【题型】填空题　【知识点】函数　【难度】medium
定义在$\mathbb{R}$上的偶函数$y=f(x)$满足$f(x)=f(-2-x)$，它在区间$[0,1]$上的图像为如图所示的线段$AB$，则方程$[f(x)]^2=x$的最大实数根的值为\underline{\ \ \ \ \ \ \ \ \ \ }。

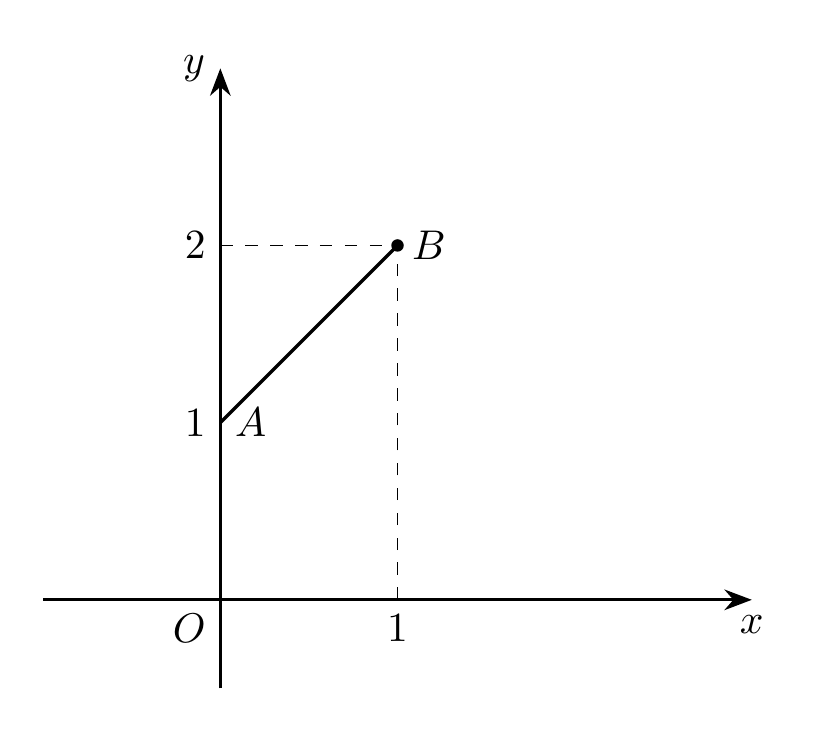
【解答】
\textbf{【答案】} $\frac{11-\sqrt{21}}{2}$

\textbf{【解析】}
由图象知，设$AB$的方程为$y=kx+b$，
\[
\begin{cases}
0 + b = 1 \\
k + b = 2
\end{cases}
\Rightarrow
\begin{cases}
k = 1 \\
b = 1
\end{cases},
\]
则$AB$的方程为：$y = x + 1 \ (0 \leq x \leq 1)$。

又因为$f(x)$是偶函数，
所以当$-1 \leq x \leq 0$时，则$0 \leq -x \leq 1$，
所以$f(x) = f(-x) = -x + 1 \ (-1 \leq x \leq 0)$。

由$f(x) = f(-2-x)$，可得$f(x)$的图象关于直线$x=-1$对称，
又$f(-x) = f(x)$，所以$f(-x) = f(-x-2)$，
所以$f(x)$的周期$T=2$。

因为$[f(x)]^2 = x$，所以$f(x) = \sqrt{x}$，
则方程$f(x) = \sqrt{x}$的根为$y=f(x)$与$g(x)=\sqrt{x}$交点的横坐标。

由图象知$f(5)=f(3)=f(1)=2$，$g(3)=\sqrt{3}<2$，$g(5)=\sqrt{5}>2$，
则当$3 \leq x \leq 4$时，方程$f(x)=\sqrt{x}$取得最大根。

当$3 \leq x \leq 4$时，$-1 \leq x-4 \leq 0$，$f(x)=f(x-4)=-(x-4)+1=-x+5$，
由$f(x)=\sqrt{x}$得$-x+5=\sqrt{x}$，即$x^2-11x+25=0$，
解得$x=\frac{11+\sqrt{21}}{2}$（舍）或$x=\frac{11-\sqrt{21}}{2}$。

故答案为：$\frac{11-\sqrt{21}}{2}$。
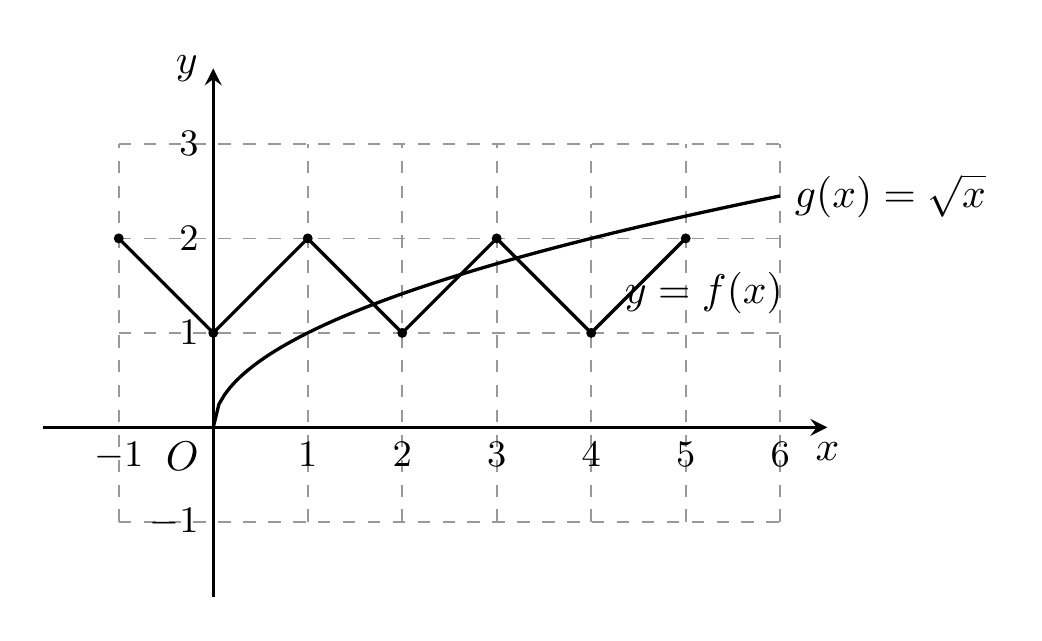